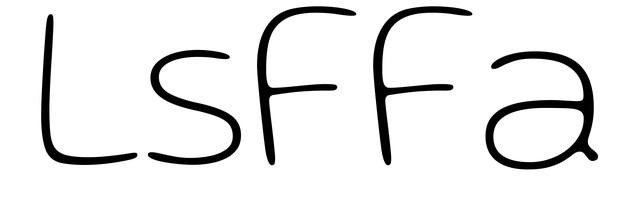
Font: Gluten_Thin